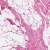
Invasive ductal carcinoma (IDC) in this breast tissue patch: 0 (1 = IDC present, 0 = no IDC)